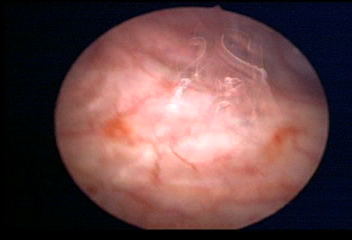
Modality: WLC
Class: Normal mucosa
Bladder cancer association: No